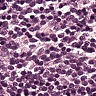
Metastatic tissue present: no